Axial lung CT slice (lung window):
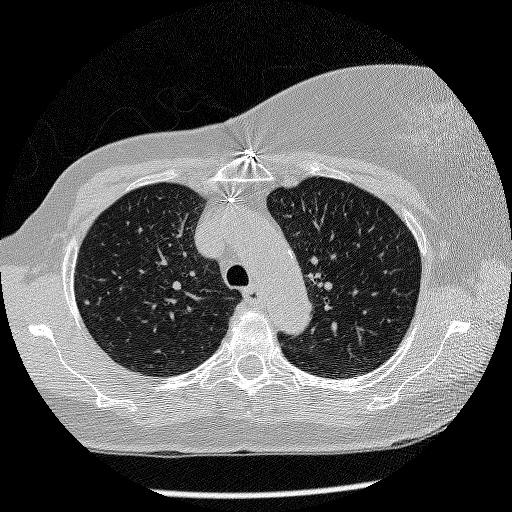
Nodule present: yes
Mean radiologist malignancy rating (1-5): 1